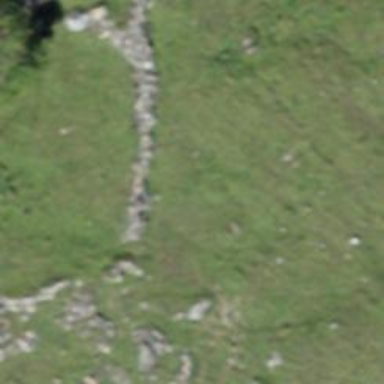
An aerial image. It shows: Wall made of dry stone.